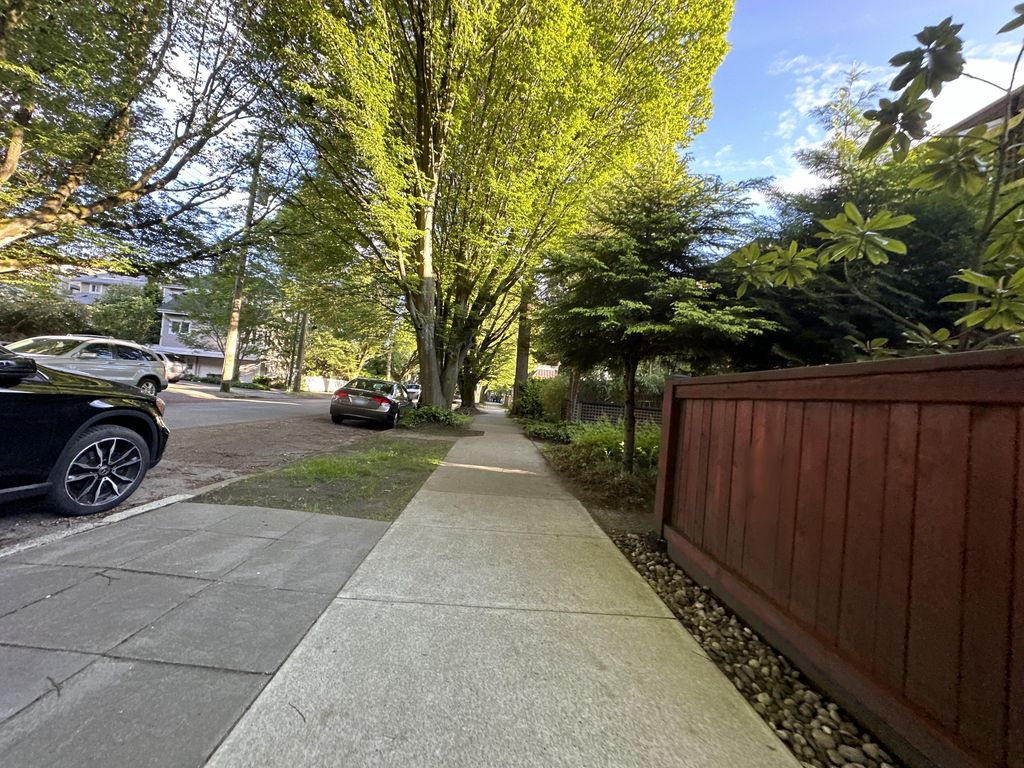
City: vancouver